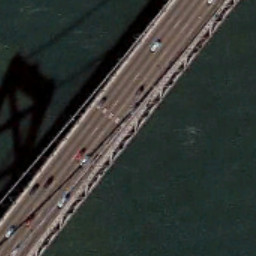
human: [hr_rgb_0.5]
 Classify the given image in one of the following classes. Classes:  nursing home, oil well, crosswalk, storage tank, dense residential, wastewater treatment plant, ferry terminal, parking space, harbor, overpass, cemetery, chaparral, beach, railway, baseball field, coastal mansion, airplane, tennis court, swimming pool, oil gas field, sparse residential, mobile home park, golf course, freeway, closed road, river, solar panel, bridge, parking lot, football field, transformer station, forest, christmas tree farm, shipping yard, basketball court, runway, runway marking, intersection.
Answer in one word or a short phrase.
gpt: bridge